Interaction volume radius: 10 \u00c5
Interaction volume height: 40 \u00c5
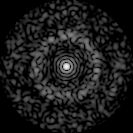
Disorder parameter: 0.8268